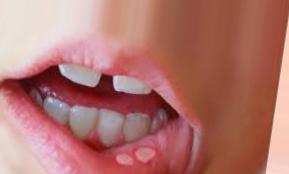
Condition: Mouth Ulcer